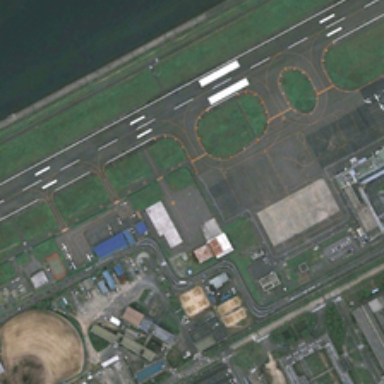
Some planes are in an airport near some buildings .